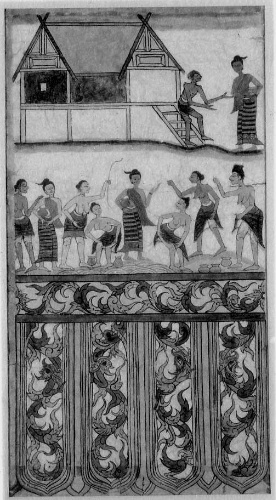
Date: 19th–20th century
Object type: Painting
Classification: Paintings
Medium: Ink with color on paper
Culture: Thailand
Dimensions: 52 x 20 1/2in. (132.1 x 52cm)
Department: Asian Art
Credit line: Gift of Mr. and Mrs. Alexis Zalstem-Zalessky, 1963
Accession year: 1963
Repository: Metropolitan Museum of Art, New York, NY
Tags: Women|Female Nudes